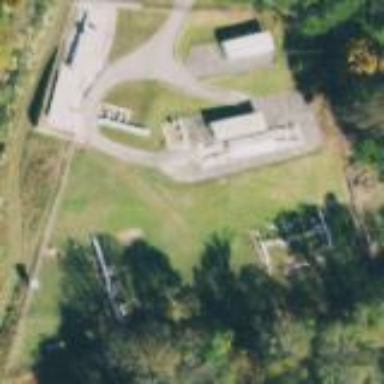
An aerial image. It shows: Fenced substation used for measurement purposes.